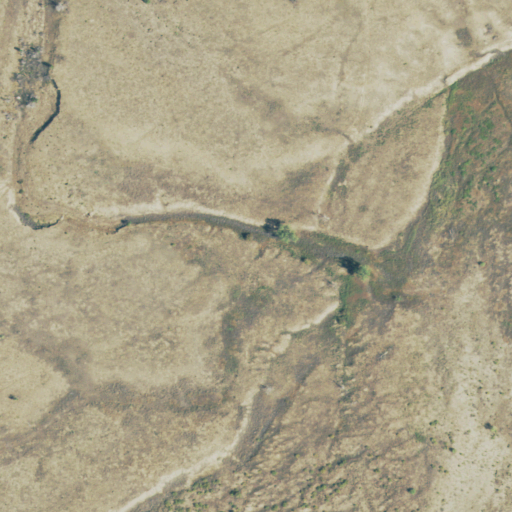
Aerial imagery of valley in Colorado named Iron Canyon containing grassland and herbaceous wetlands